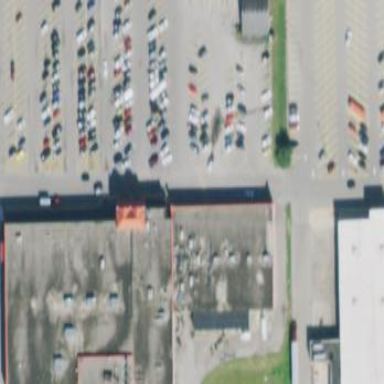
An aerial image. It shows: Retail building.